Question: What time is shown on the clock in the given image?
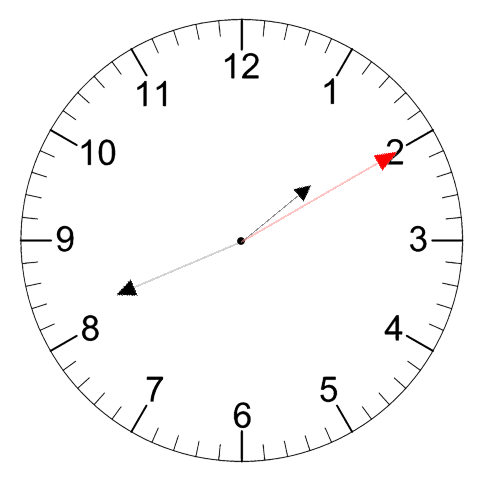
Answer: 01:41:10